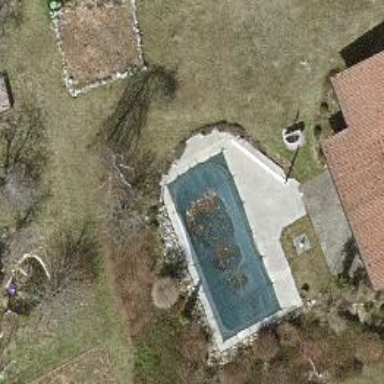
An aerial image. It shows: Swimming pool located in leisure land.